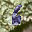
Label: 6